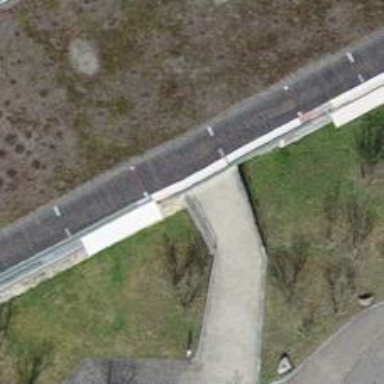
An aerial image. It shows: Concrete path that goes through tunnel with excellent visibility.